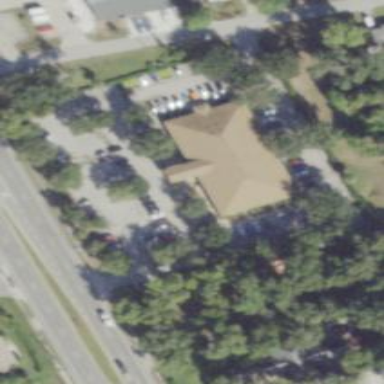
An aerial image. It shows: Clinic building providing healthcare services.